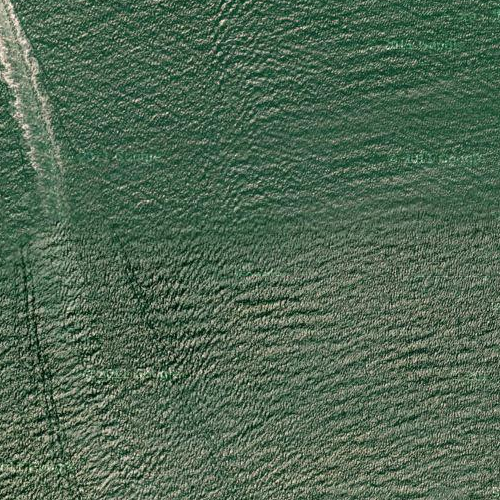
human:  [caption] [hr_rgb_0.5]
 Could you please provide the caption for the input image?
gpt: A part of deep green ocean with a highway passed by .

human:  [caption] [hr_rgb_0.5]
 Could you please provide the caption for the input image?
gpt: There is a highway passed by the deep green ocean .

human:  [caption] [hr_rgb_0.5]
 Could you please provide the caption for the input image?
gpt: A part of deep green ocean with a highway beside .

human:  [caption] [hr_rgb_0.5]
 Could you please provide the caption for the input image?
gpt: A part of deep green ocean with a highway beside .

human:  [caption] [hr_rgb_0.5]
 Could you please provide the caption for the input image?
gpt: There is a highway passed by the deep green ocean .